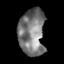
Tissue: lung
Cell type: Endothelial cells
Senescence score: 0.2174
Nuclear area (px): 1182
Mean DAPI intensity: 122.415